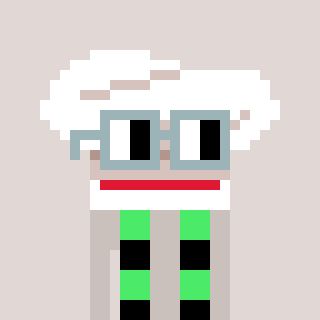
a pixel art character with square dark gray glasses, a chef hat-shaped head and a foggrey-colored body on a warm background